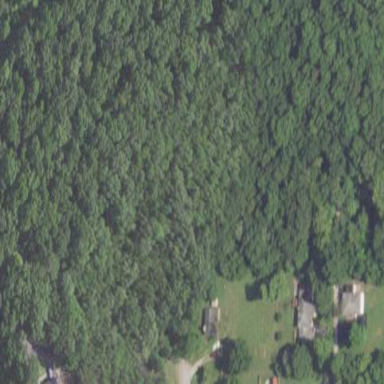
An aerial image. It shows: Evergreen needle-leaved woodland.